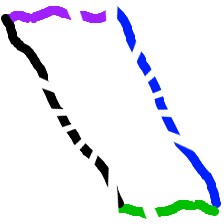
Shape: parallelogram